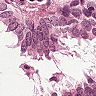
Metastatic tissue present: yes